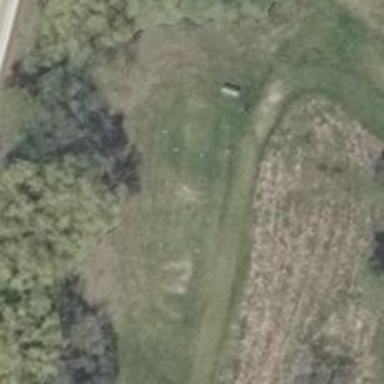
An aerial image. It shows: Golf tee.